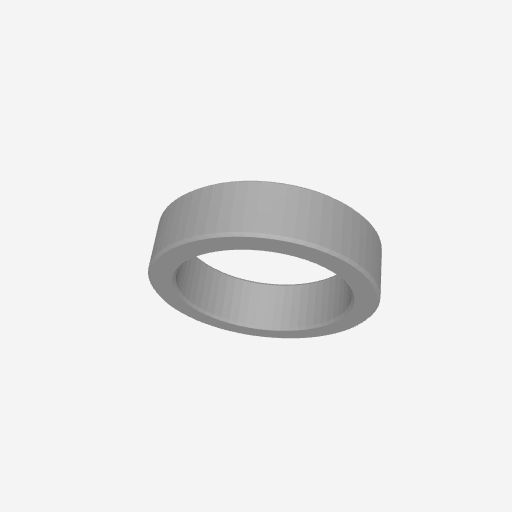
Part: Spacer6ID8OD2